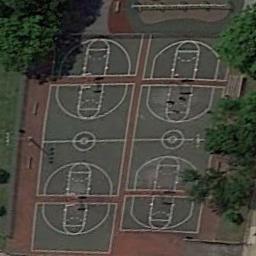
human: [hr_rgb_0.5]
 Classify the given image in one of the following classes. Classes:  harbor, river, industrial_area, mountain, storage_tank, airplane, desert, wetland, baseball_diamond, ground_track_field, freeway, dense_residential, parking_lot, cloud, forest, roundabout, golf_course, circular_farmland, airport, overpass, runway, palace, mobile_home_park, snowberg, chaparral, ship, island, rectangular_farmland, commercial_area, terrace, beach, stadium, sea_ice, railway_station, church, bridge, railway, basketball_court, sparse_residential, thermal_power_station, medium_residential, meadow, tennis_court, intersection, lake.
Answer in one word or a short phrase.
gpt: basketball_court